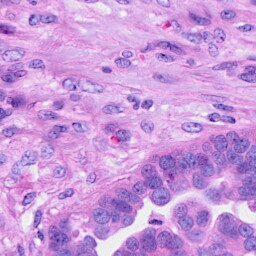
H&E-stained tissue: Ovarian